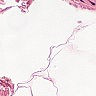
Metastatic tissue present: no